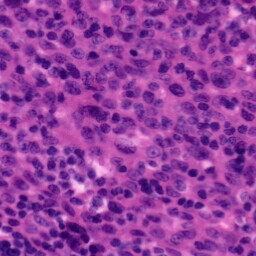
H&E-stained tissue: Tonsil